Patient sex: F
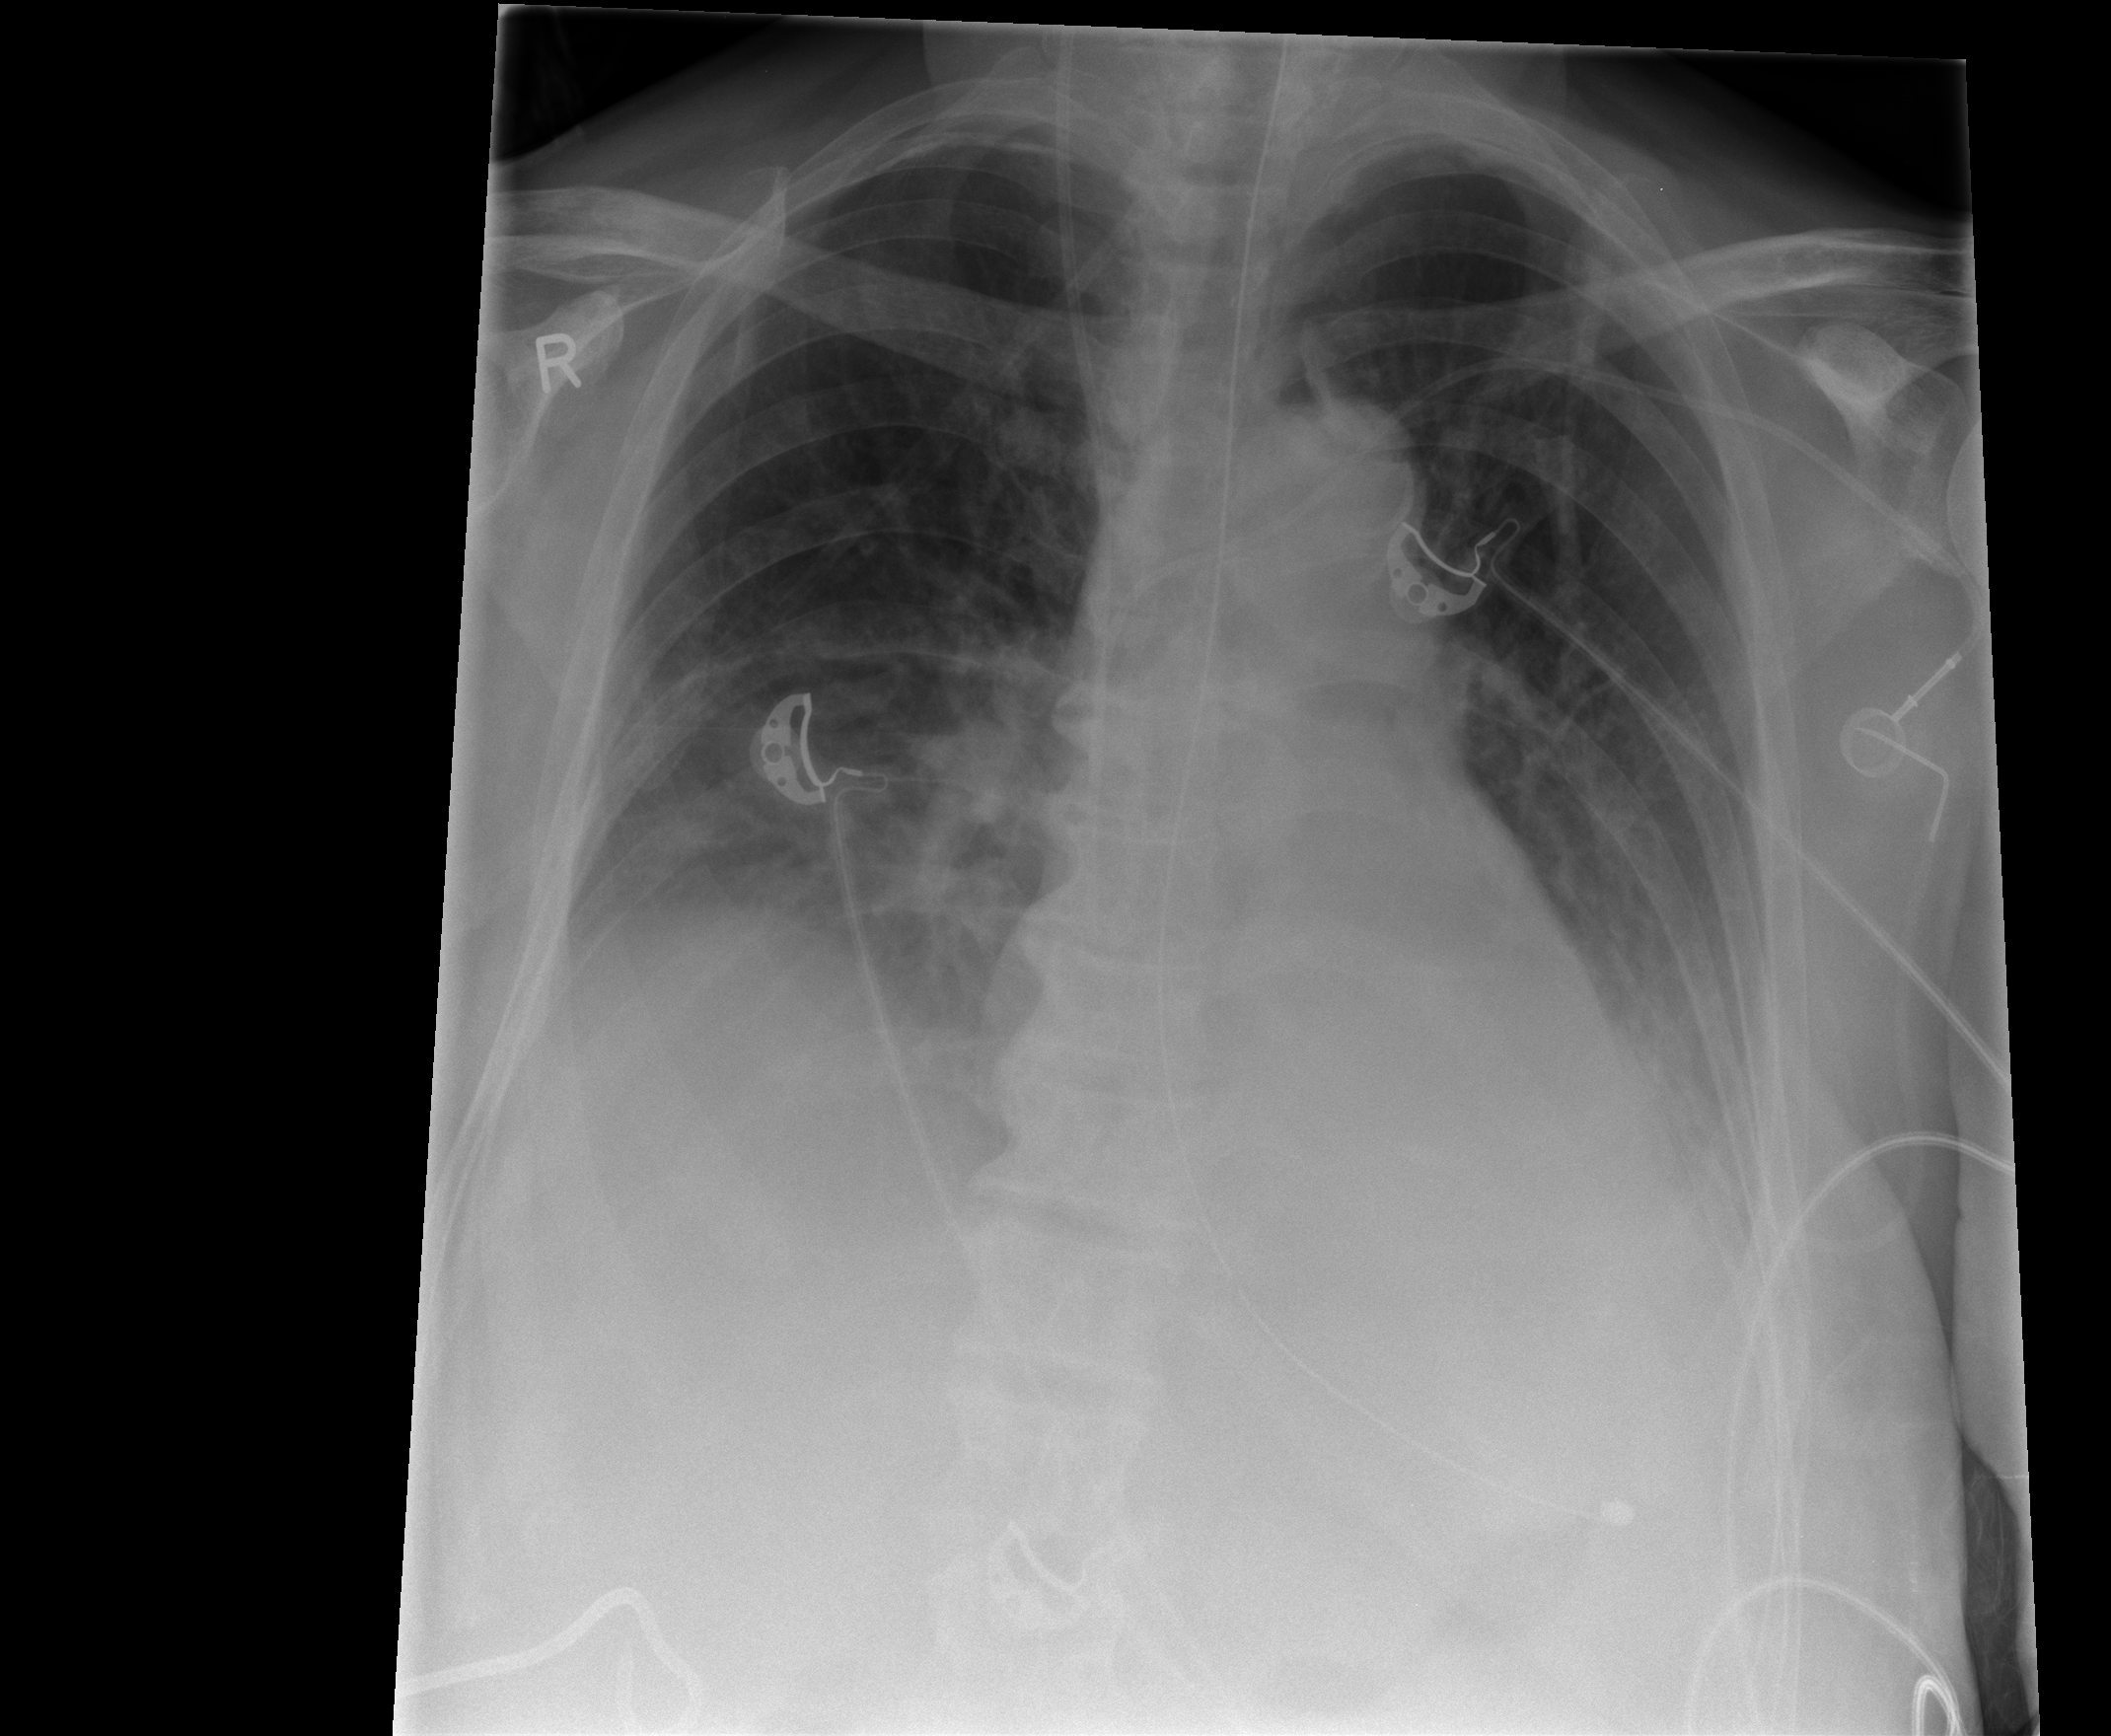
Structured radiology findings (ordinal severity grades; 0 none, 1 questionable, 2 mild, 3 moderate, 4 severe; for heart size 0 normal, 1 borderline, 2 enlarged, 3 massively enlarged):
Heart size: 2
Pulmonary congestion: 0
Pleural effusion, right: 2
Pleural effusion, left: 2
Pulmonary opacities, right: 2
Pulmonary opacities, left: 2
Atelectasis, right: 2
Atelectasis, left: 2